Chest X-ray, AP view. Patient: 59 years old, sex F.
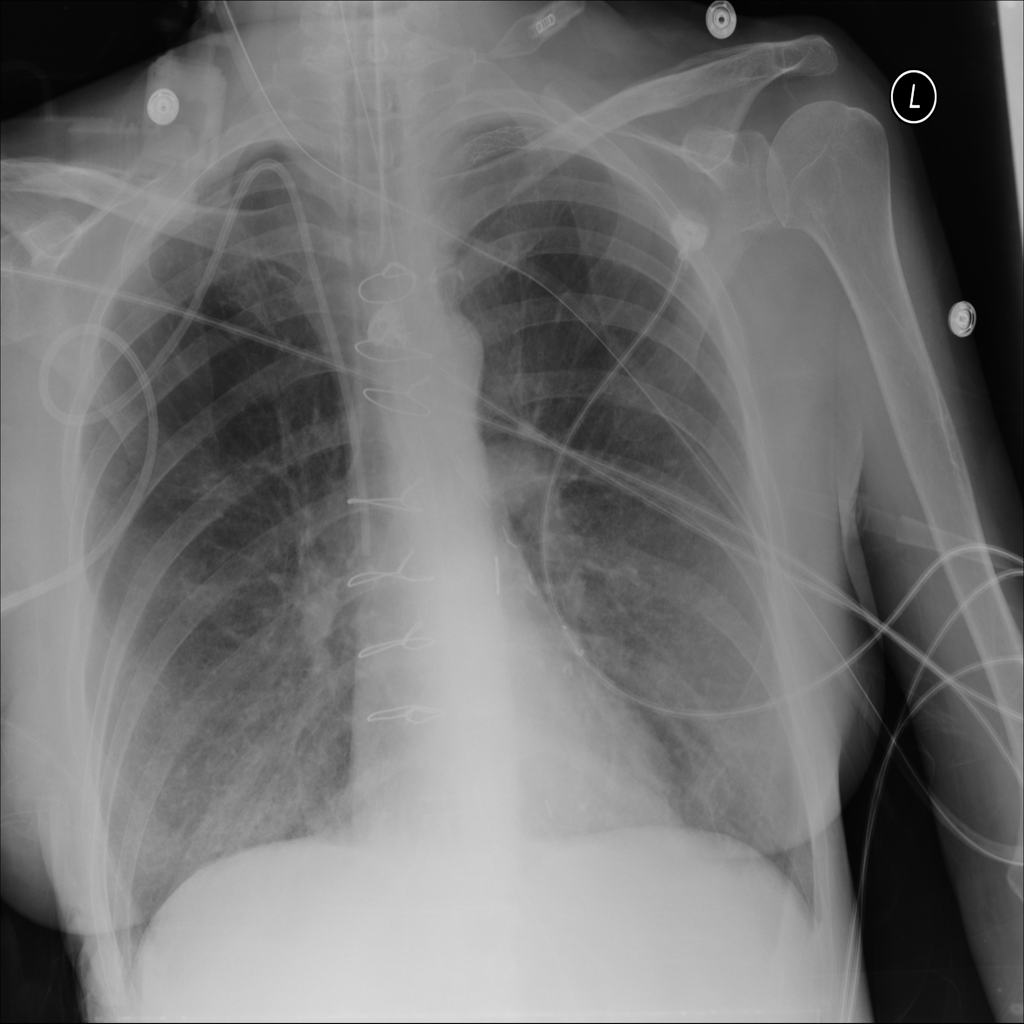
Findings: Infiltration